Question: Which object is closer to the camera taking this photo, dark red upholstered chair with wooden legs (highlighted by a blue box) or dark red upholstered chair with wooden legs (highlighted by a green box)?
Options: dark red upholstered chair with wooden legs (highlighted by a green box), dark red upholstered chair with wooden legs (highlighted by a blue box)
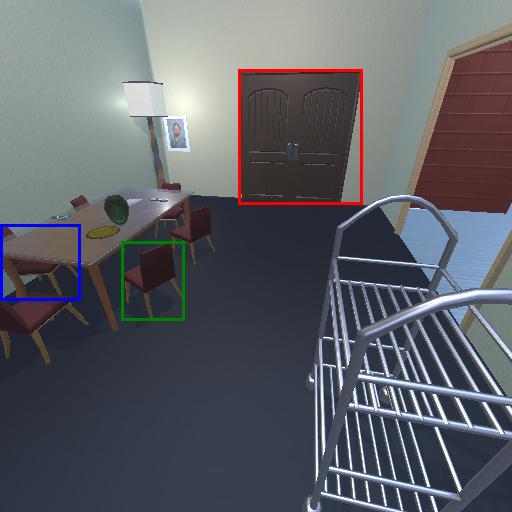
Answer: dark red upholstered chair with wooden legs (highlighted by a green box)